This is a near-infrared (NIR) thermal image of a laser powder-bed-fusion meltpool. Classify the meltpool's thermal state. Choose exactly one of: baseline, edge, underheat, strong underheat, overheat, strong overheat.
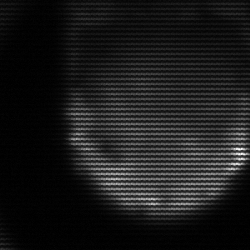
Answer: edge